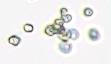
Label: Phaeocystis